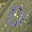
Label: 0